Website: bh-photo
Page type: customer-info-address
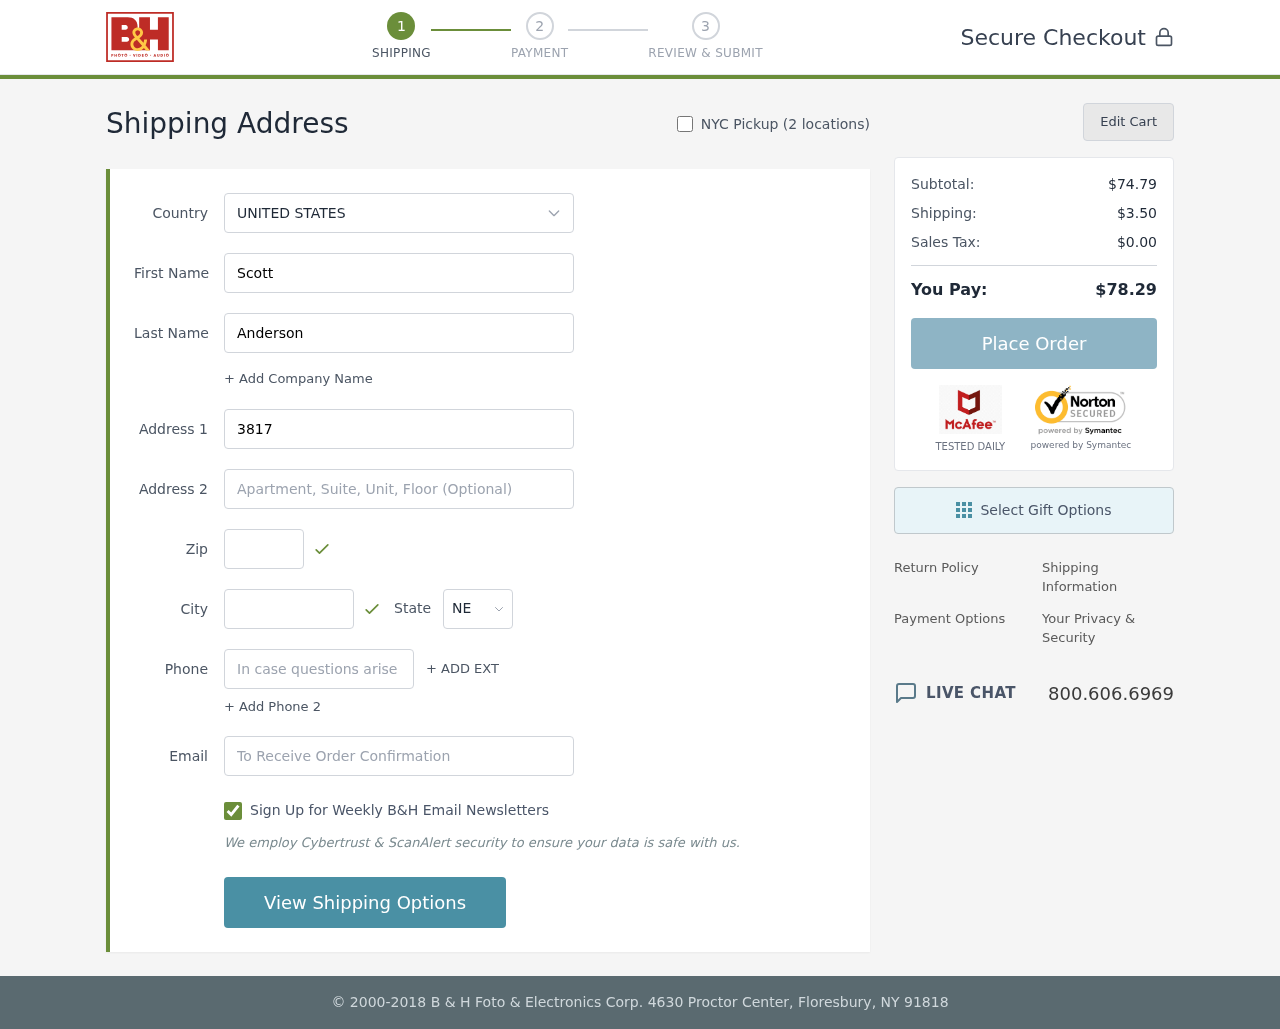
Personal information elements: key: PII_CITY
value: Mitchellberg
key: PII_COUNTRY
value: United States
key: PII_EMAIL
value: sanderson@gmail.com
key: PII_FIRSTNAME
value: Scott
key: PII_LASTNAME
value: Anderson
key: PII_PHONE
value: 9122399687
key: PII_POSTCODE
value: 03848
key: PII_STATE_ABBR
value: NE
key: PII_STREET
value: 3817 Julia Extensions
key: PII_STREET2
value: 43946 Johnston Plains
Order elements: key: ORDER_SUBTOTAL
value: $74.79
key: ORDER_SHIPPING_COST
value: $3.50
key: ORDER_TAX
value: $0.00
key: ORDER_TOTAL
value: $78.29